Question: At the moment I'm writing a simple OpenGL game for Android. Today I moved a lot of matrix math to the GPU because it is much faster then the CPU. Before I did this all works great but now if I run my application the rendered scene looks like this:

The red Line should be a cube. The strange thing is that it only looks on my phone like this. I tested it on three other devices and there it worked great. All these other device run on the manufacturer stock ROM and on my phone I have installed a CustomROM (SlimKat). Is it possible that this is the reason why the output on my phone is so strange? I do not do any complex calculations in my shaders. My VertexShader code looks like this:
'''
uniform mat4 uProjectionMatrix;
uniform mat4 uModelMatrix;
uniform mat4 uViewMatrix;
attribute vec4 aPosition;
void main()
{
mat4 VM_Matrix = uProjectionMatrix * uViewMatrix * uModelMatrix;
gl_Position = VM_Matrix * aPosition;
}
'''
Do you have any ideas how I can fix this or do maybe you can delimit the problem?
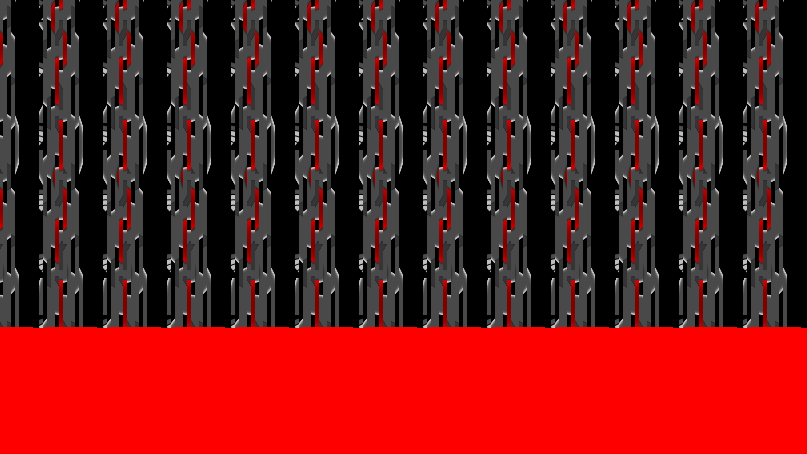
Answer: I found my mistake after searching whole days in all files of my project. The reason why the screen looks like this was that while I have moved the matrix operations I commented some code out amongst other things:
'''
GLES20.glClear(GLES20.GL_COLOR_BUFFER_BIT | GLES20.GL_DEPTH_BUFFER_BIT);
'''
Really, really stupid but now I have found it and I hope I will learn from it. So no driver error and all works great now. The final question I have to you is why it worked normal on other (stock ROM) devices. Can manufacturers set a bit or provide some code to their drivers so that this line is called automatically?